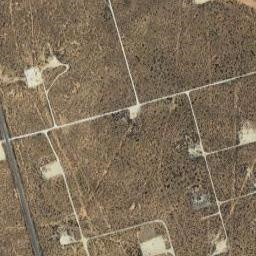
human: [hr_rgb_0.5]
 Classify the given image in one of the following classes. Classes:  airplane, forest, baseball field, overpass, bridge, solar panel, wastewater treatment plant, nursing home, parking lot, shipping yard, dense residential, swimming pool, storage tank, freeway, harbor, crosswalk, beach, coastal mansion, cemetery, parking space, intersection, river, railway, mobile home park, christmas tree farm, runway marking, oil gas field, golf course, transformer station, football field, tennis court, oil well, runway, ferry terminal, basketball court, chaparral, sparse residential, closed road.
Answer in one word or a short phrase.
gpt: oil gas field